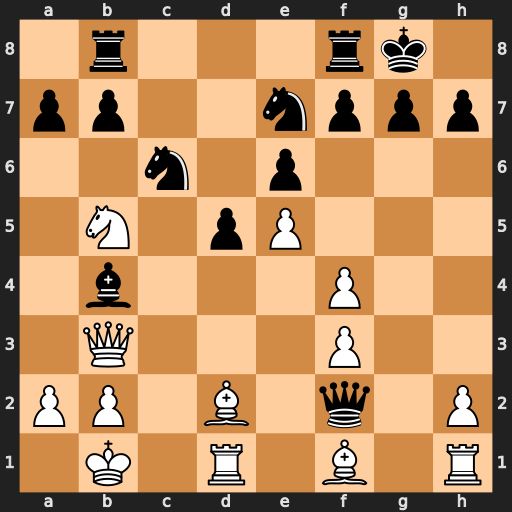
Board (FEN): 1r3rk1/pp2nppp/2n1p3/1N1pP3/1b3P2/1Q3P2/PP1B1q1P/1K1R1B1R
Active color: w
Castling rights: -
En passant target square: -
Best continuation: Bxb4 Nxb4 Qxb4